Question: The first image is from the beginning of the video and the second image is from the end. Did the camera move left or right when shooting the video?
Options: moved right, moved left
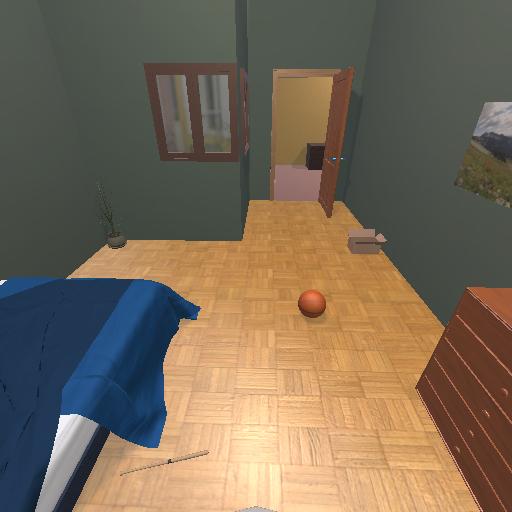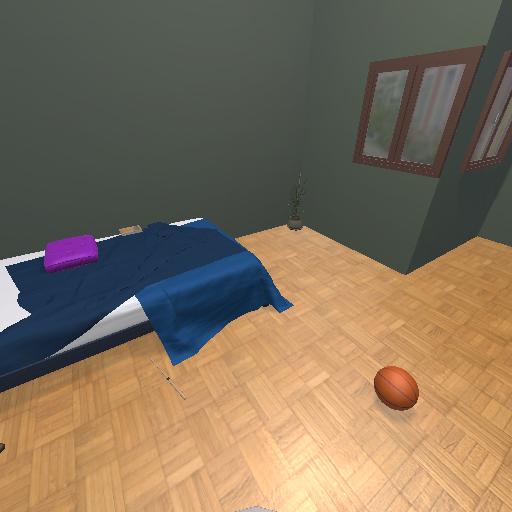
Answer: moved right